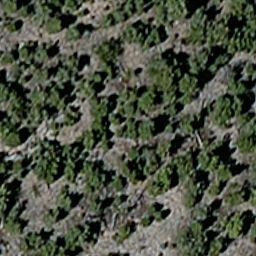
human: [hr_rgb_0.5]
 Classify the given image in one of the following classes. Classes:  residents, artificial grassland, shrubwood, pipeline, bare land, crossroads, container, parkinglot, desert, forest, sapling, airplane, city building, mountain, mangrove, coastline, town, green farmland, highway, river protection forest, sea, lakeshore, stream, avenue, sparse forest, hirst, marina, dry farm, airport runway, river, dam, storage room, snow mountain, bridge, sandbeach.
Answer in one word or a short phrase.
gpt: sparse forest